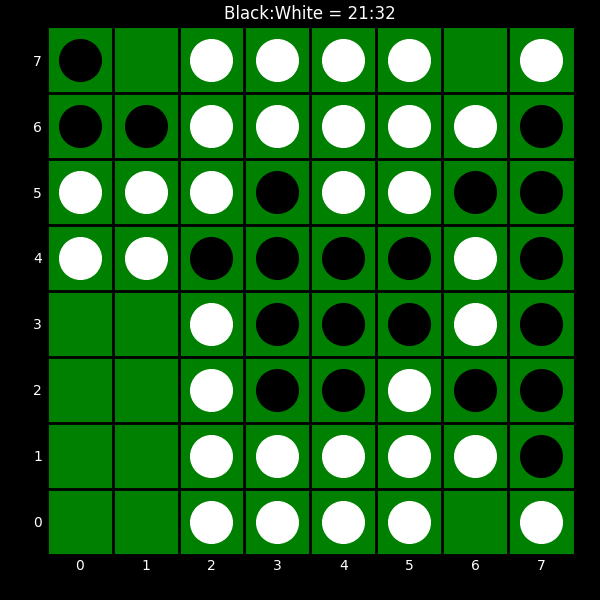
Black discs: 21
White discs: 32